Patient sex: M
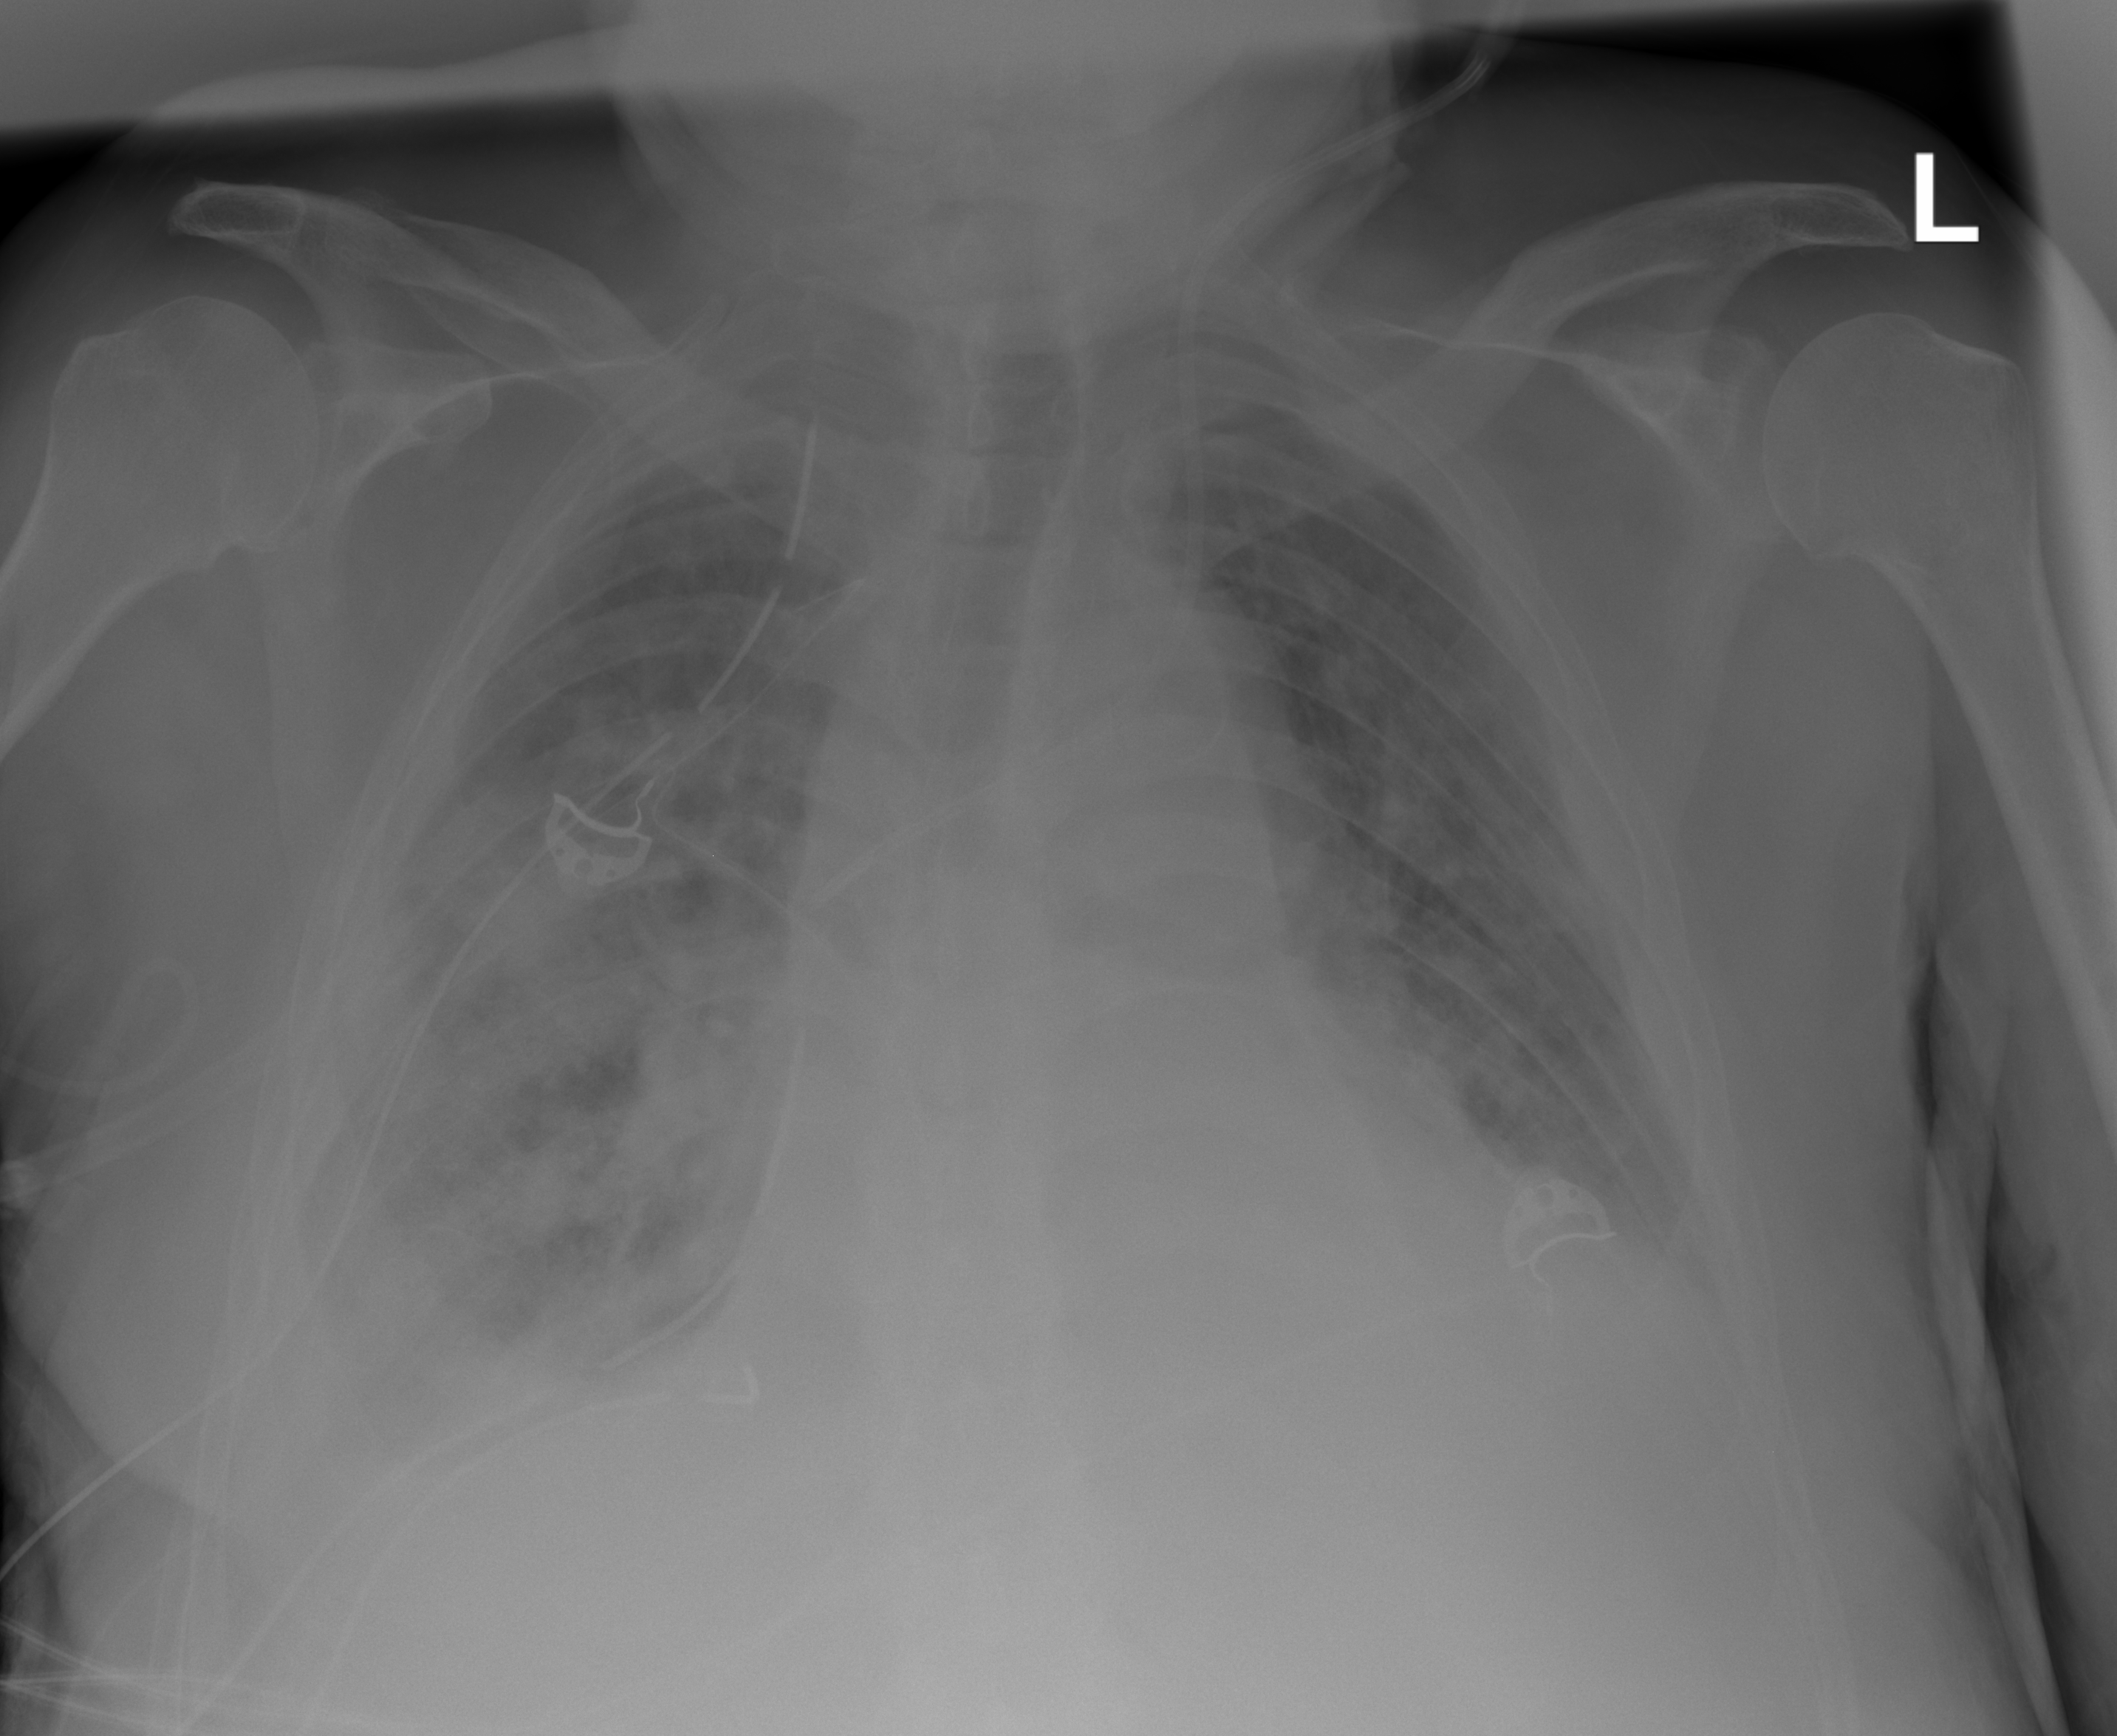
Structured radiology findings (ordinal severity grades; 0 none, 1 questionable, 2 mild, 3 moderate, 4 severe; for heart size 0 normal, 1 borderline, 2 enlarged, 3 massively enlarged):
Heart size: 0
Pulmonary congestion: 2
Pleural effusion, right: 2
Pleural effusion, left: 2
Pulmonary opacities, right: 2
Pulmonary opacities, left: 2
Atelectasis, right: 3
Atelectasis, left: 2